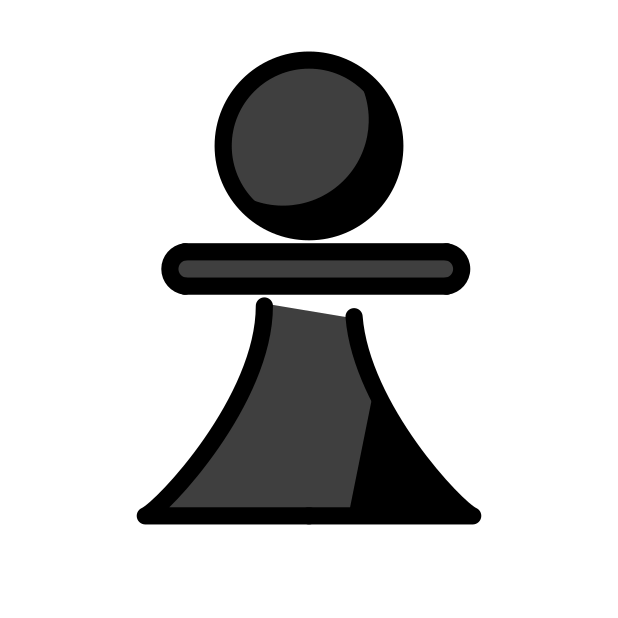
Emoji: ♟
Name: black chess pawn
Unicode: 0x265f